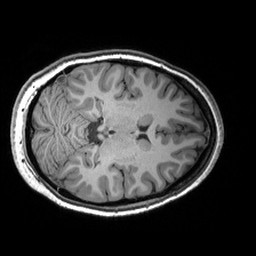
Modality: T1w
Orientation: axial
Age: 32
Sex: female
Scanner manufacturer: siemens
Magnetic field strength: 3 T
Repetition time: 2.53 s
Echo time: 0.00299 s